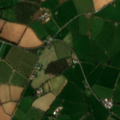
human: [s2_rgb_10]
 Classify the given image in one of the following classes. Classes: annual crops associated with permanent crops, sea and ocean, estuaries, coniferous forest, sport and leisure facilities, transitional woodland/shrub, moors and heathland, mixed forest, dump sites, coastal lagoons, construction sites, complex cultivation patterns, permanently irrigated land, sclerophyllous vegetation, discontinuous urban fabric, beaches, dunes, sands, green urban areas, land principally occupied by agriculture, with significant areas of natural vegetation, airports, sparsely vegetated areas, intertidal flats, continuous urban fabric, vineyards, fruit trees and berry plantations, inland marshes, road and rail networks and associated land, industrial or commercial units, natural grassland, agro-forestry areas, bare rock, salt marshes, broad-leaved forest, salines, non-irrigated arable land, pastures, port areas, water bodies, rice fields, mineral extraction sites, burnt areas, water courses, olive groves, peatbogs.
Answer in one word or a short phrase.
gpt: non-irrigated arable land, pastures